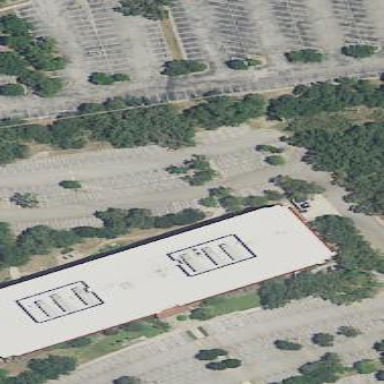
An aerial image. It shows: Office building.